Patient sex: M
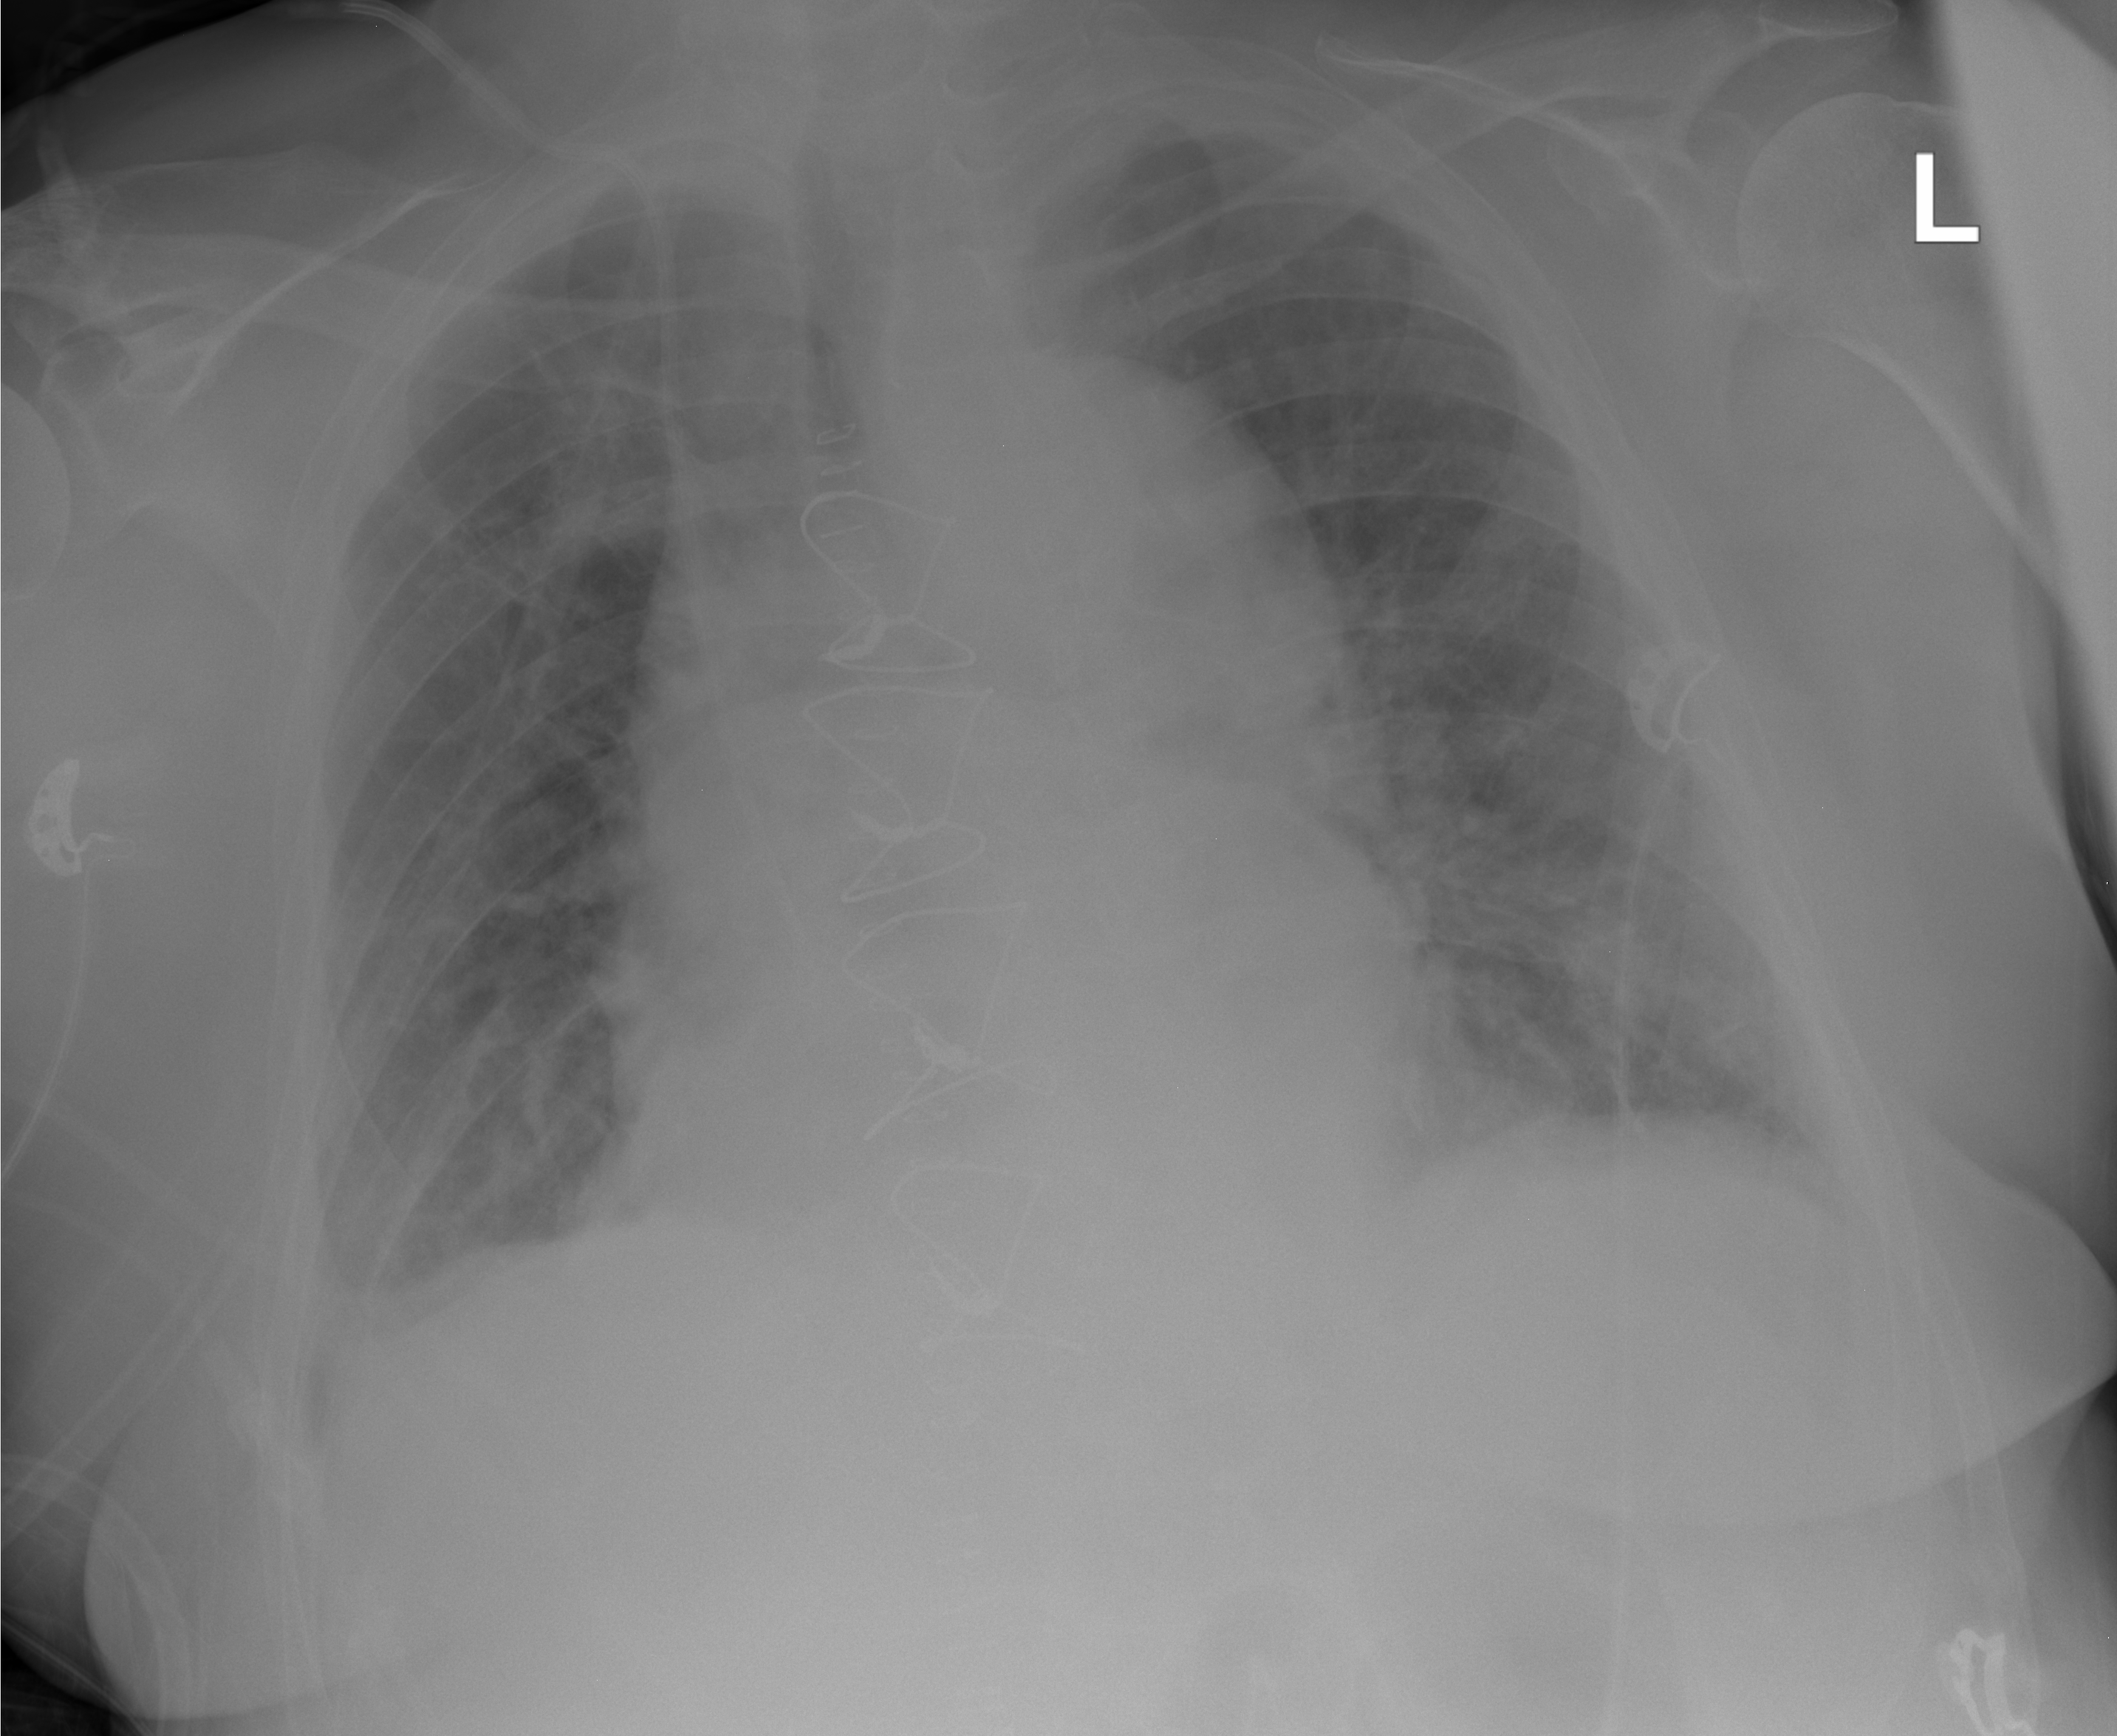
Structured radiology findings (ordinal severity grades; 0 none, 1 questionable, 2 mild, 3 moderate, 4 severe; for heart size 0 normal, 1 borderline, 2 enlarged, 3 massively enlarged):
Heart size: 0
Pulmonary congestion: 3
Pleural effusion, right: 1
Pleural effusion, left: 1
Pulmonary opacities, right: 1
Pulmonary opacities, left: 1
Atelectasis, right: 1
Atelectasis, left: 1